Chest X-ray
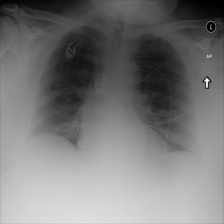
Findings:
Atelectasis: negative
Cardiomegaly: negative
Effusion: negative
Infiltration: negative
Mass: negative
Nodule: negative
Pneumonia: negative
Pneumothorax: negative
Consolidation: negative
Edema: negative
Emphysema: negative
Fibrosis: negative
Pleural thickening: negative
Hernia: negative